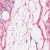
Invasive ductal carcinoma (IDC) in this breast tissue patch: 0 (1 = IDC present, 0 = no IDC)